Question: I'd want to create exactly the same custom dialog that you can find on Google documentation.
The dialog is this one:

How I can do?
I need this dialog because I want that users can choose an integer to use it for something in my app.
Please help me.
I need exactly the same dialog.
Many Thanks
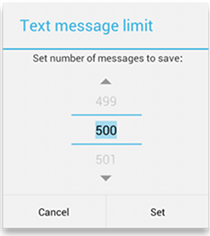
Answer: Its not a scroll list. It's a 'NumberPicker'. You'll need API 11+ to implement this.
<URL>